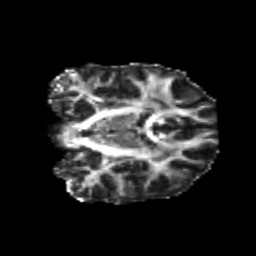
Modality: FA
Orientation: coronal
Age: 21
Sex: male
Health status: healthy
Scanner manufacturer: philips
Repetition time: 7.388 s
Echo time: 0.08599 s